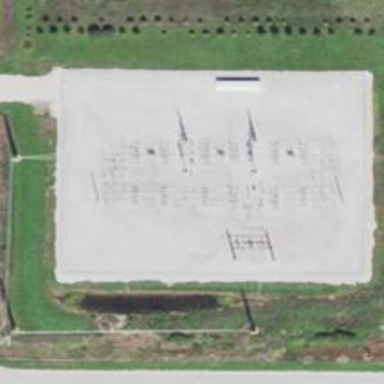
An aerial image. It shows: Switch for power supply.